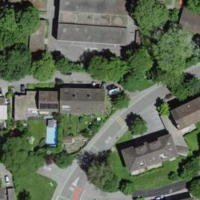
EUNIS habitat code: 54
Species observed at this site:
Aesculus hippocastanum